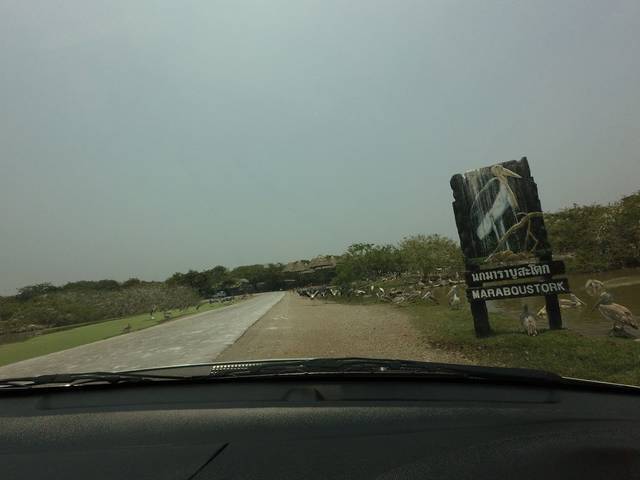
Region: Thailand
Coordinates: 13.865, 100.706